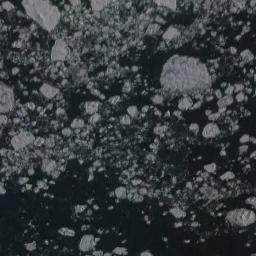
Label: sea_ice